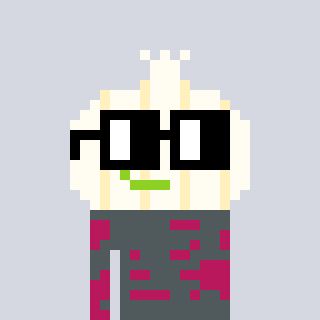
a pixel art character with square black glasses, a garlic-shaped head and a darkpink-colored body on a cool background